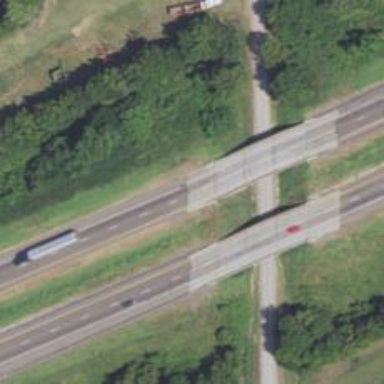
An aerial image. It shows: Beam bridge on motorway.